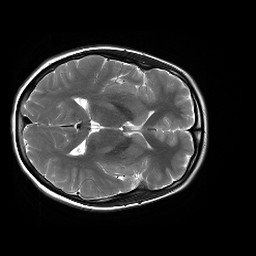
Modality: T2w
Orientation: axial
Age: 20
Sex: female
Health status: healthy
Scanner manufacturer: siemens
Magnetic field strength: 3 T
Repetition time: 4.01 s
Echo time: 0.116 s